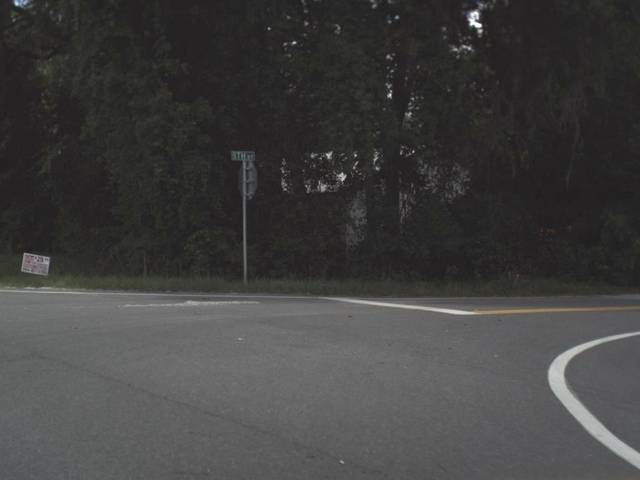
Region: United States
Coordinates: 29.771, -82.011